Question: I would like to change the color of the line that appears onto the contextual action bar; to be more clear I will put an image:

You see the Light blue line just above the white area? How could I change its color? Thanks
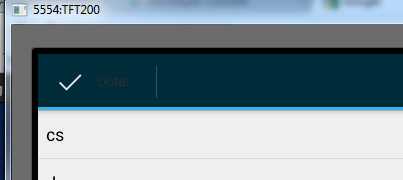
Answer: You should first create your own 9-patch image with the colours which you want to use. For example an image like this :

And after that in your application's theme you should add this (for Holo Theme) :
'''
<style name="Theme.MyAppTheme" parent="@android:style/Theme.Holo.Light">
<item name="android:actionModeBackground">@drawable/my_actionmode_background</item>
</style>
'''
For 'ActionBarSherlock' or 'AppCompat' you should use :
'''
<!-- AppCompat -->
<style name="Theme.MyAppTheme" parent="@style/Theme.AppCompat.Light">
<item name="actionModeBackground">@drawable/my_actionmode_background</item>
</style>
<!-- ActionBarSherlock -->
<style name="Theme.MyAppTheme" parent="@style/Theme.Sherlock.Light">
<item name="actionModeBackground">@drawable/my_actionmode_background</item>
</style>
'''